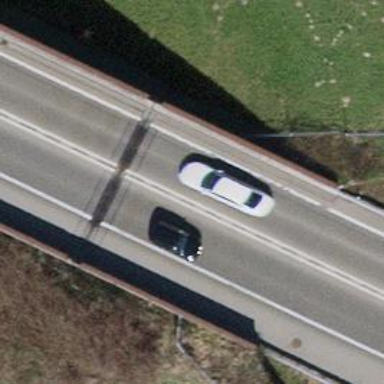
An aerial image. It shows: Motor road bridge with asphalt surface. The bridge is part of trunk highway.